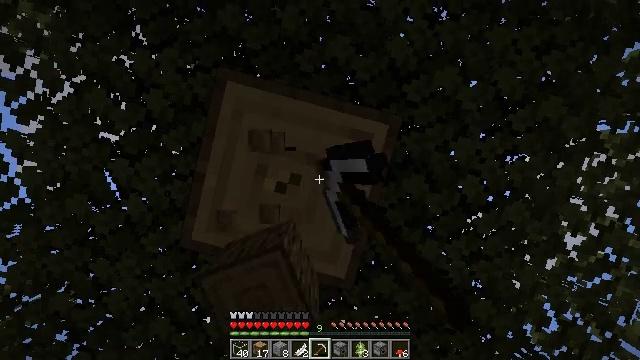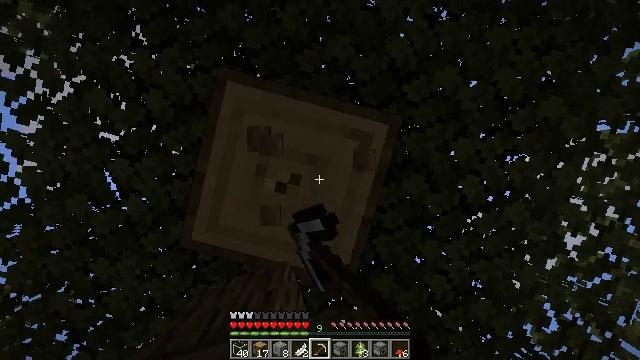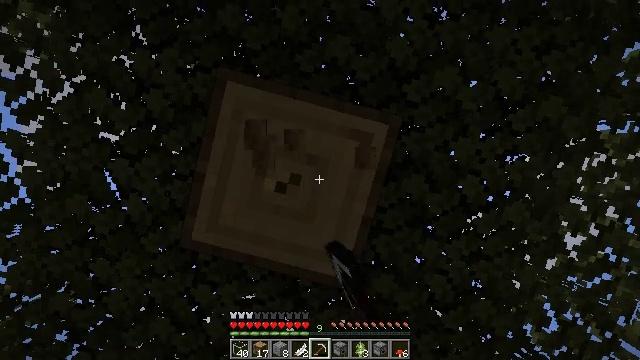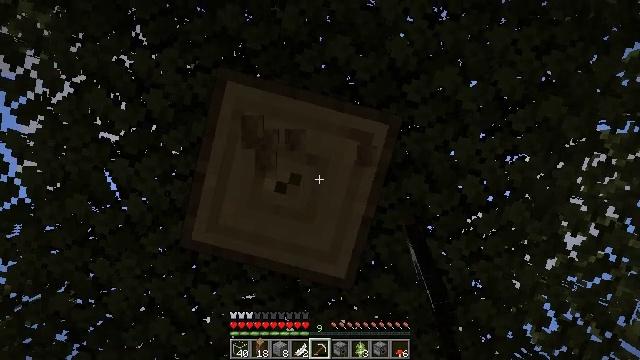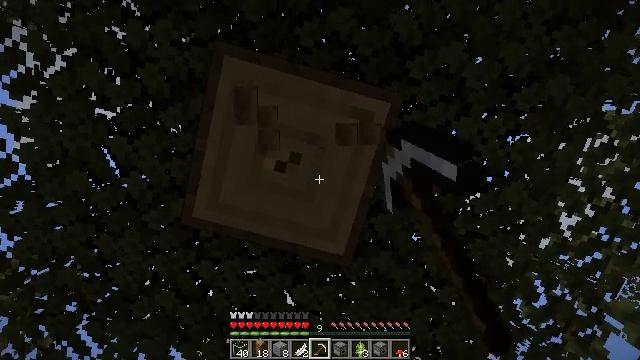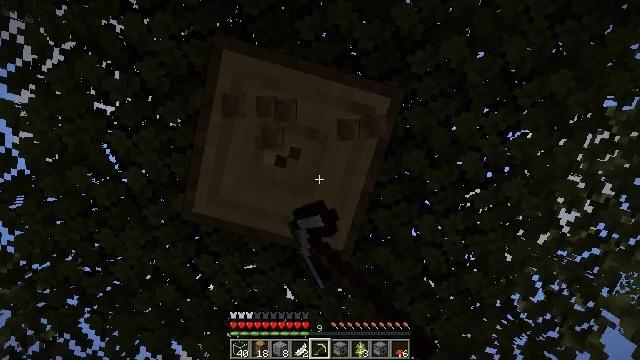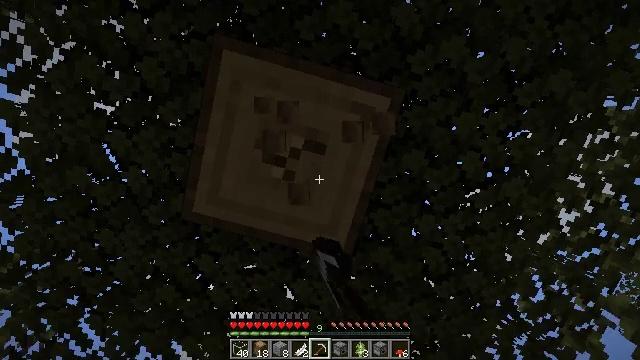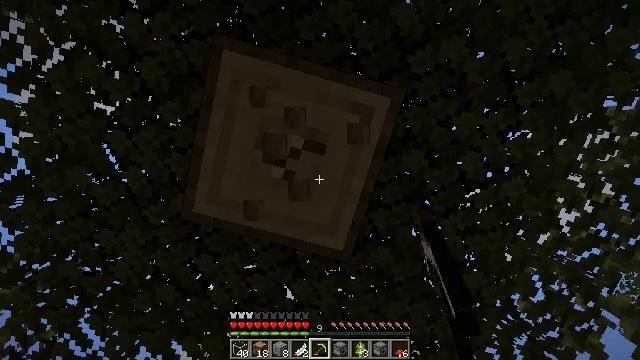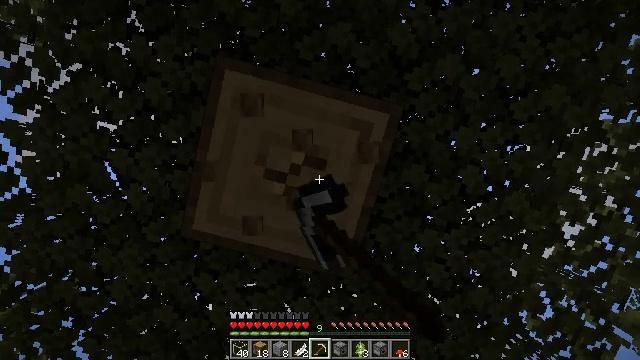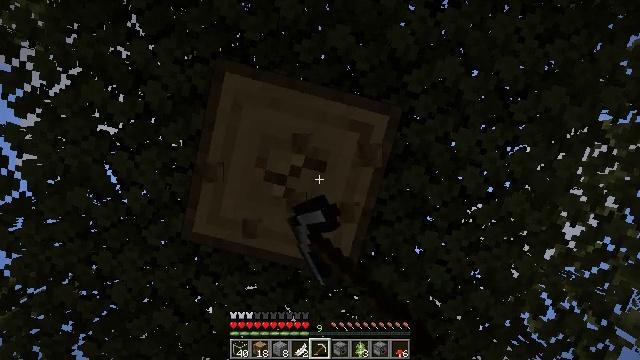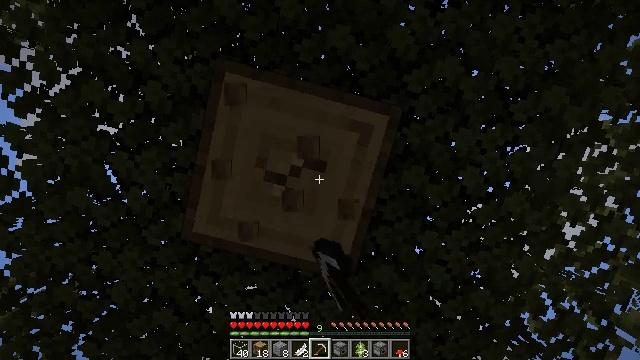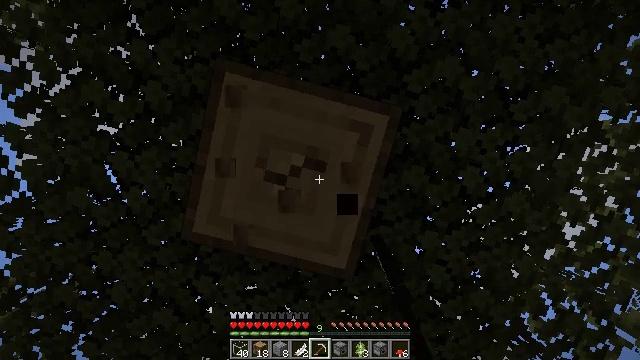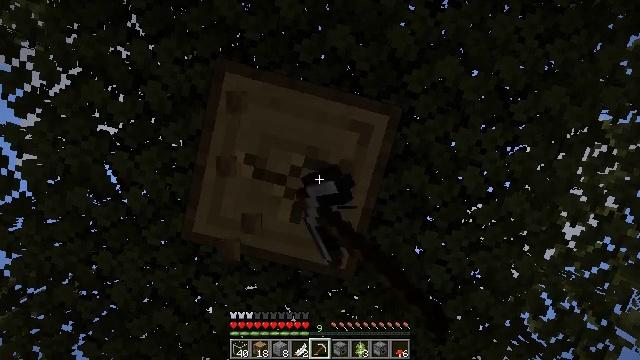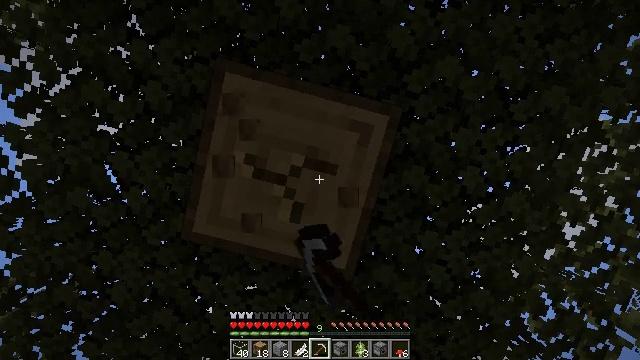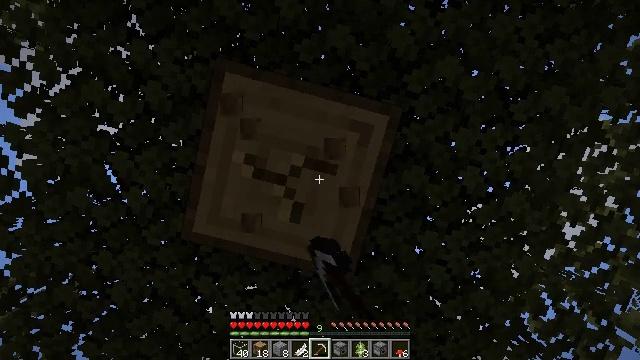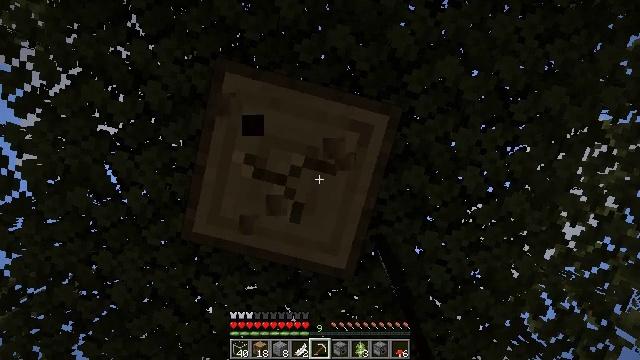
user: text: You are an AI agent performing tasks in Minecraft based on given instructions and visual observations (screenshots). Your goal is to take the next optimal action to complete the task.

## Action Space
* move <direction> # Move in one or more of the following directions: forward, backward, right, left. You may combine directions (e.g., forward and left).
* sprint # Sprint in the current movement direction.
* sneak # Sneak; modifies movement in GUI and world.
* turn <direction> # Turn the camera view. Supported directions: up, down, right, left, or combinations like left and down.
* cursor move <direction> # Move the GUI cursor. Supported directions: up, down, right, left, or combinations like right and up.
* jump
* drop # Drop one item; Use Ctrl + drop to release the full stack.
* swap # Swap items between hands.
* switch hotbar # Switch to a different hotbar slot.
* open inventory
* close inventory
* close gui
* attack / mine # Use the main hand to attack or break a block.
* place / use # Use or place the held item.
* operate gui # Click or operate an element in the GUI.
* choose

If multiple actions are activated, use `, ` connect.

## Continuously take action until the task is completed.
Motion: motion action
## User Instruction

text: Chop down the oak log.
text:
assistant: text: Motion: attack / mine
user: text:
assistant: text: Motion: attack / mine
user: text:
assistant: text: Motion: attack / mine
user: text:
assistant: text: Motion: turn down, attack / mine
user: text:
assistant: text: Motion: turn down, attack / mine
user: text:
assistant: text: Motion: attack / mine
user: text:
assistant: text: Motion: attack / mine
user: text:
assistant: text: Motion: turn up, attack / mine
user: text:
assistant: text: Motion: attack / mine
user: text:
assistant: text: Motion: attack / mine
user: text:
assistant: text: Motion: attack / mine
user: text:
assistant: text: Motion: attack / mine
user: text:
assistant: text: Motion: attack / mine
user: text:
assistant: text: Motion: attack / mine
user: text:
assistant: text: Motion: attack / mine
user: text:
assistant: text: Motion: attack / mine
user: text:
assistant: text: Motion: attack / mine
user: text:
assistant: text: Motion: attack / mine
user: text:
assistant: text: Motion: attack / mine
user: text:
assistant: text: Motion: attack / mine
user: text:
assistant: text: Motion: attack / mine
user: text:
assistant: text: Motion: attack / mine
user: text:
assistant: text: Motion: attack / mine
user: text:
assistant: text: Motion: attack / mine
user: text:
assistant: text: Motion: attack / mine
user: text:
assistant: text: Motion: attack / mine
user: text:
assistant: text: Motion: attack / mine
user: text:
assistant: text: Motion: attack / mine
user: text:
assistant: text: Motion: attack / mine
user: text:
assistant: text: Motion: attack / mine